Field crop: maize
Growth stage: 2
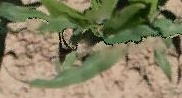
Species: maize